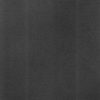
Label: dusty